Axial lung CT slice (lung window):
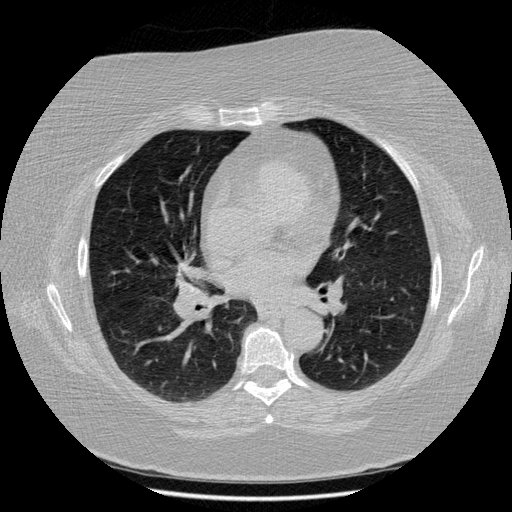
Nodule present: no